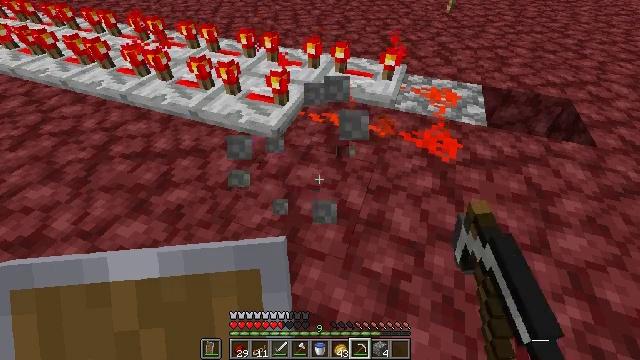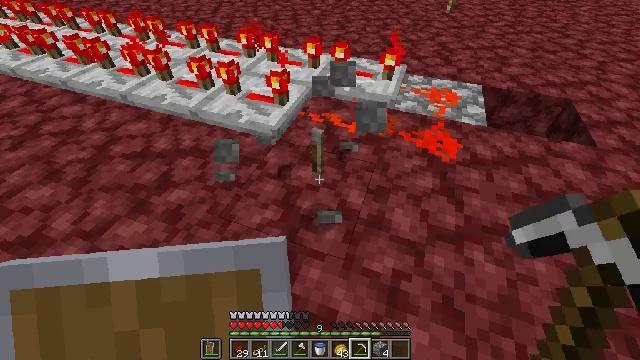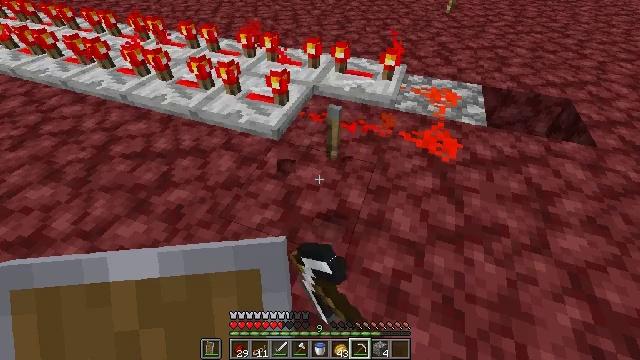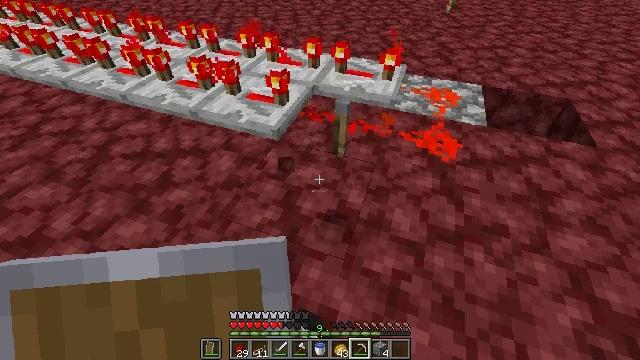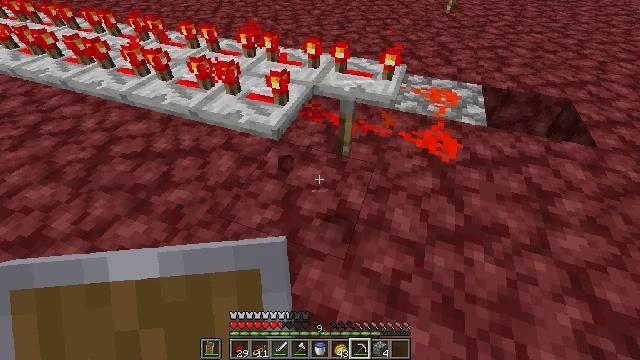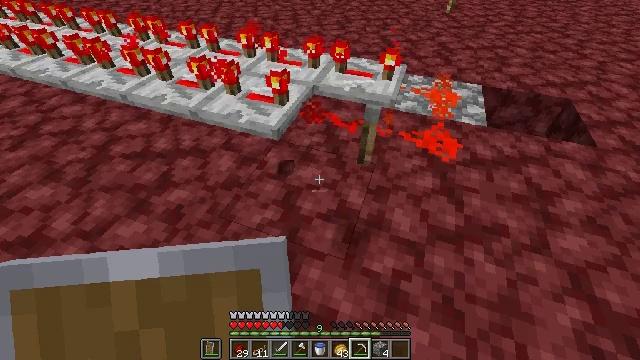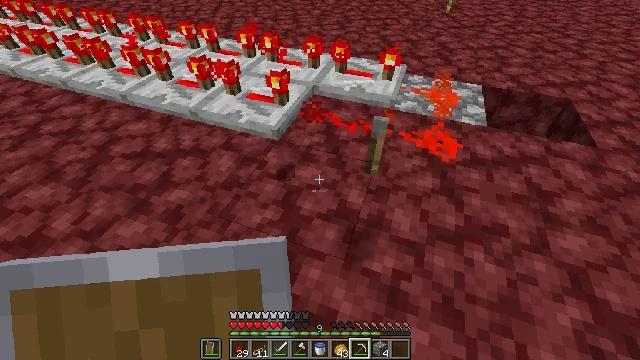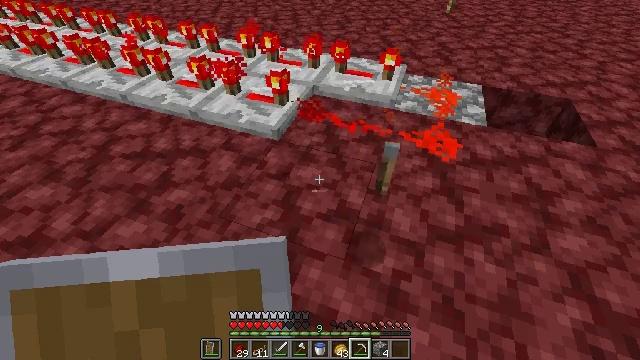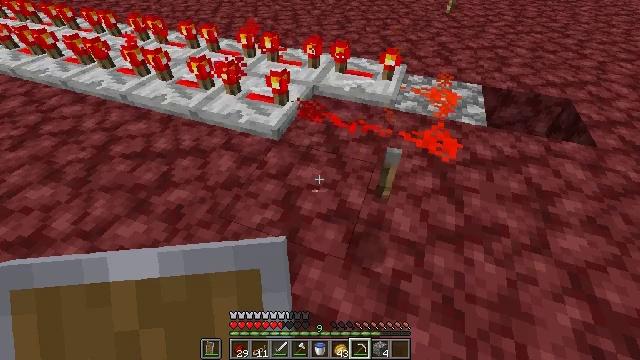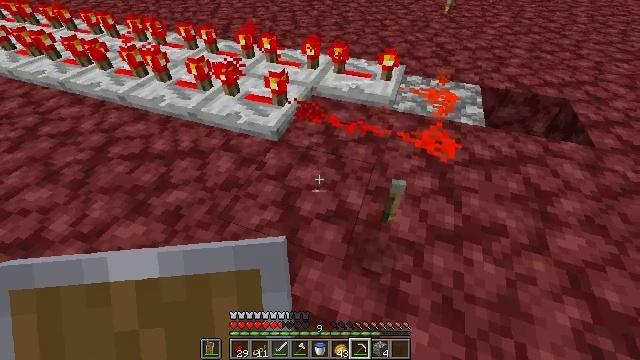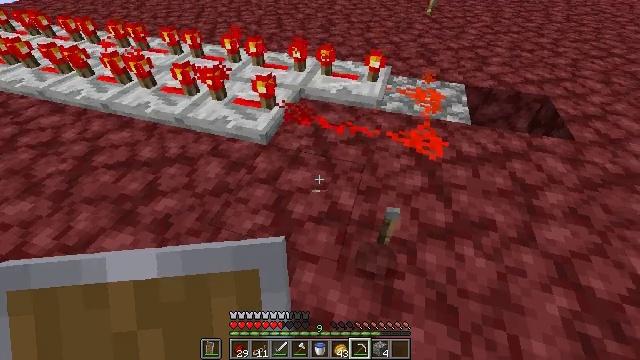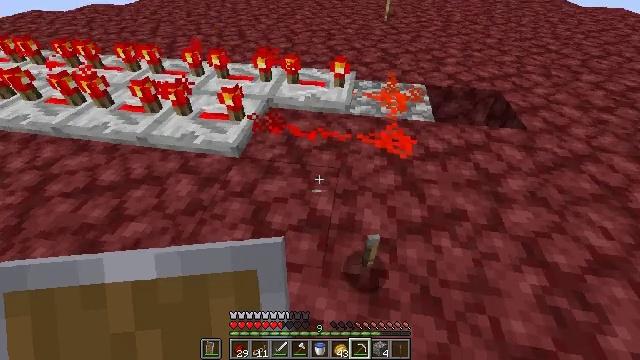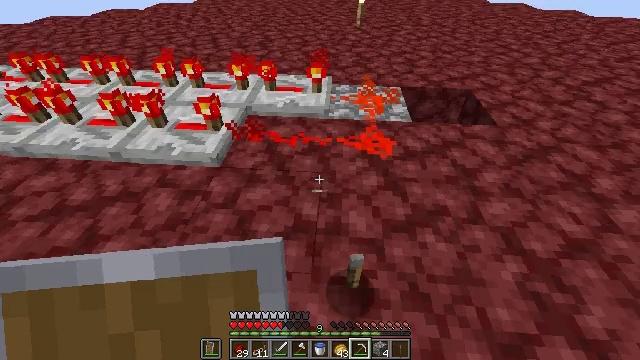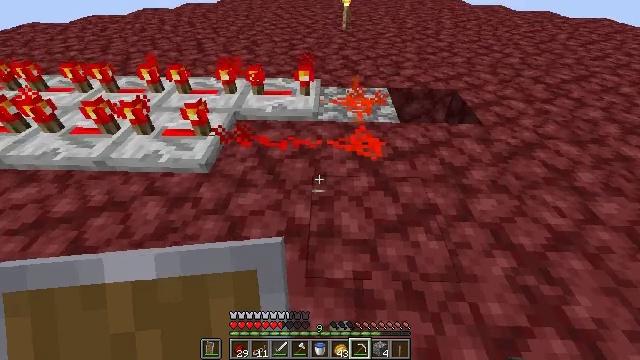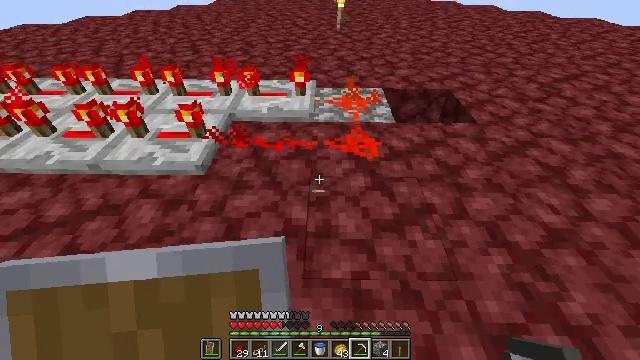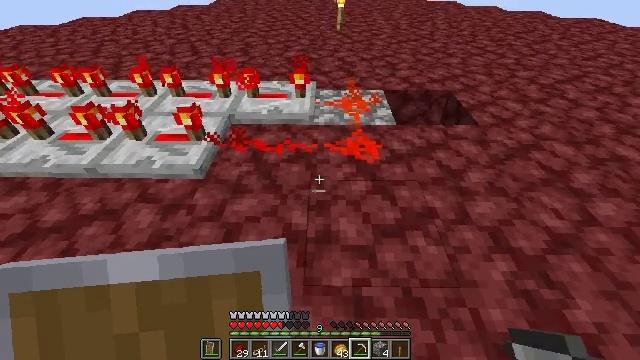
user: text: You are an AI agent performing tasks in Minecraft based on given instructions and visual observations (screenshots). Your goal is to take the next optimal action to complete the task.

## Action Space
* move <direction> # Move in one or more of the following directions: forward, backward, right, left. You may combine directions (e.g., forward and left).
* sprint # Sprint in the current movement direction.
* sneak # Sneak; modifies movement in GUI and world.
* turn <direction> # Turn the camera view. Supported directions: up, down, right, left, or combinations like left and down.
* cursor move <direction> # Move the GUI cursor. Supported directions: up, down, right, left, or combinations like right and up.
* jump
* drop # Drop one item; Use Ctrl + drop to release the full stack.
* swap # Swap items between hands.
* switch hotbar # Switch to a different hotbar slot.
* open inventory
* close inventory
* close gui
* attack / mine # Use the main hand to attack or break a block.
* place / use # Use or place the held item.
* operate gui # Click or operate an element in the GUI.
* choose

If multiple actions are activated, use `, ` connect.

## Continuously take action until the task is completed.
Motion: motion action
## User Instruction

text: Remove redstone wire from your setup.
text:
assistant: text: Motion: attack / mine
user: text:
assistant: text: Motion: attack / mine
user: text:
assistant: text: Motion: no_op
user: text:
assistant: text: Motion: no_op
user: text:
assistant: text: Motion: no_op
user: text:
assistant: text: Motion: no_op
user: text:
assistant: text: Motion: no_op
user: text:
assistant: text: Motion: no_op
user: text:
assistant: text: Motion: no_op
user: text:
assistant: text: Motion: turn right
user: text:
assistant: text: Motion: turn right and up
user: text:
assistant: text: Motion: turn right and up
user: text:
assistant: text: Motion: turn right
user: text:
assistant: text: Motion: turn right
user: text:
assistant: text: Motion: move forward
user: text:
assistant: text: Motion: move forward and move right
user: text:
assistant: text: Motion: move forward and move right
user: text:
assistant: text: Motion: move forward and move right, turn left
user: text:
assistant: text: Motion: turn left
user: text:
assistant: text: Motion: turn left
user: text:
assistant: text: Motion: turn left
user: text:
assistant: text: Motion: no_op
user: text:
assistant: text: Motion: no_op
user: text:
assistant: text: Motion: no_op
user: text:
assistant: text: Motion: turn left
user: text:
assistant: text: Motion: turn left
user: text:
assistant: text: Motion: no_op
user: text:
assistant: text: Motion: turn left
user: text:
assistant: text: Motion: turn left
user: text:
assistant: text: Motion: turn left